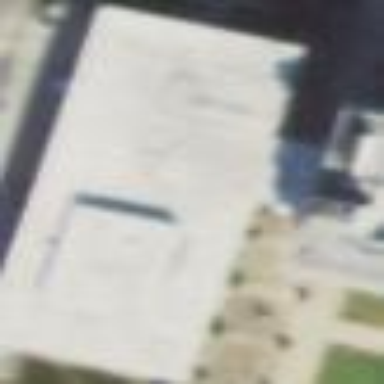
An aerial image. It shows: Police building.